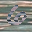
Label: 6